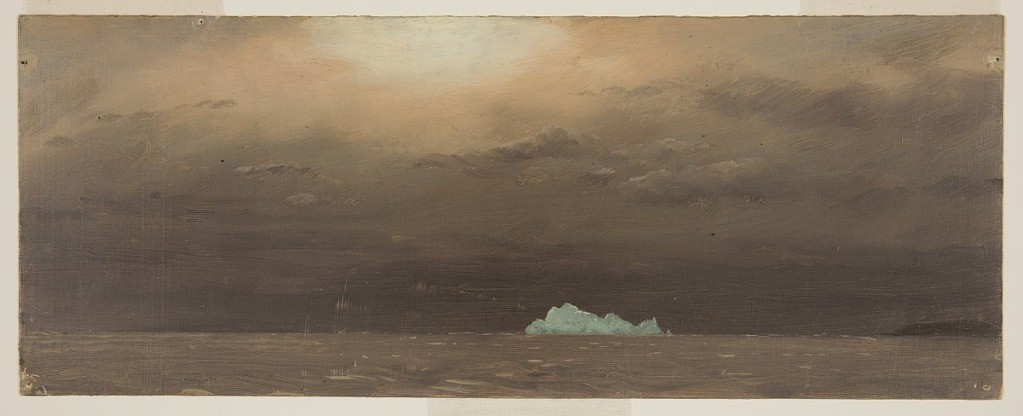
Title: Iceberg, Battle Harbour, Canada
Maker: Frederic Edwin Church, American, 1826–1900
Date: July 7-8, 1859
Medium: Oil and graphite on paperboard
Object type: Drawing
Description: Seascape sketch showing a view of a lone iceberg floating in the waters of St. Lewis Bay near the island and town of Battle Harbour in Labrador, Canada. The dark, brownish-gray ocean waters extend from the foreground to the middle distance, where they form a low, flat horizon. At center left, a craggy, serrated iceberg is rendered in a luminescent hue of blue-green. A nearby island or coastline is visible along the horizon at far right. Above, the sun's light struggles to penetrate thick, dark clouds, resulting in a glowing, yellow-orange sky along the upper margin.